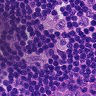
Metastatic tissue present: no